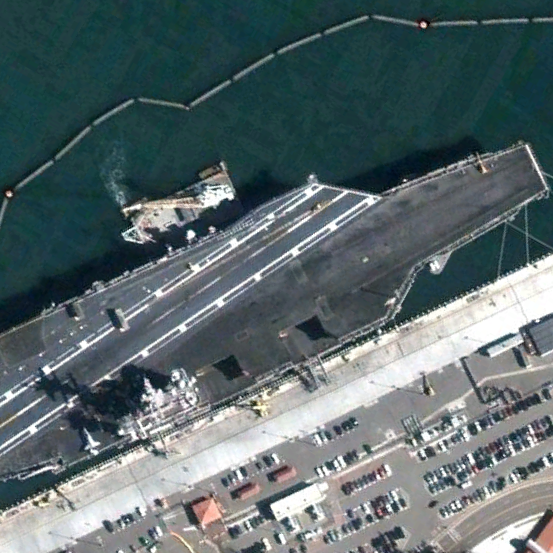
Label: aircraft_carrier